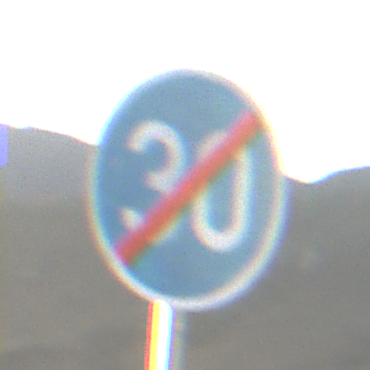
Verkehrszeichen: EndeMindestgeschwindigkeit
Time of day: SunriseSunset
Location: Outdoor (Nature)
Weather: Clear
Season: NotSpecified
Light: Natural